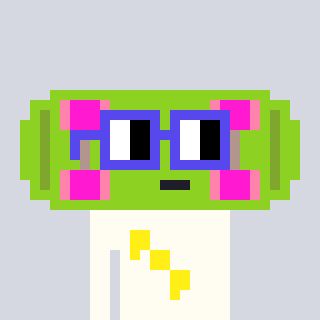
a pixel art character with square blue glasses, a skateboard-shaped head and a grayscale-colored body on a cool background